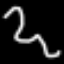
Label: squiggle